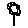
Label: flower